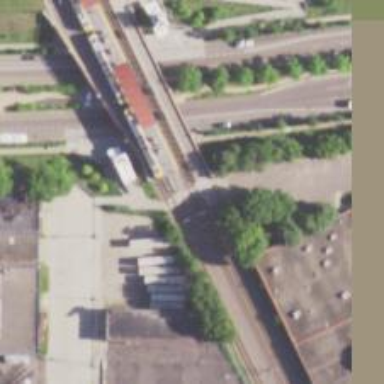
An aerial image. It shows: Railway crossing.